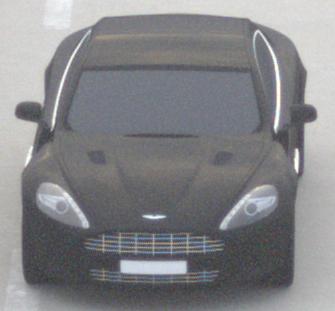
Make: Aston Martin
Model: Rapide
Detailed model: Rapide
Model produced from: 2010/03
Model produced until: 2013/07
Doors: 5
Color: black
Road condition: dry road
Daytime: morning or afternoon
Contrast: low contrast